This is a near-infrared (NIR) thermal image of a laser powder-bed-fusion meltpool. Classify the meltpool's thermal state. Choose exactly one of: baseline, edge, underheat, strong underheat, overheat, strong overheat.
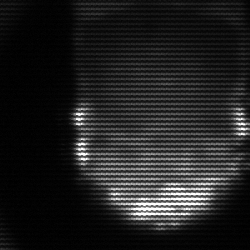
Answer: baseline